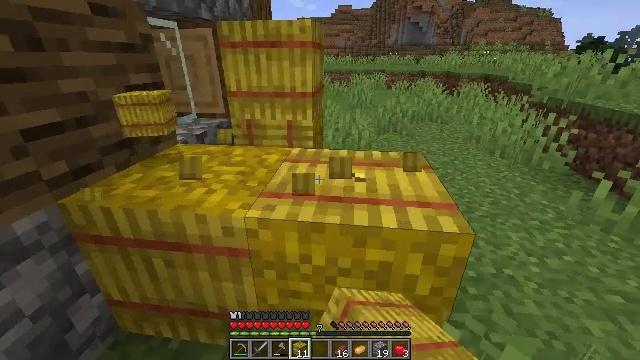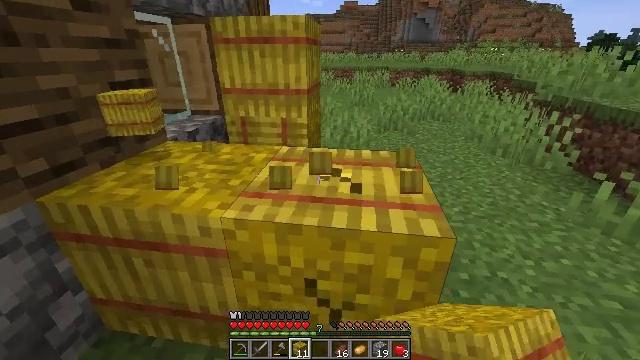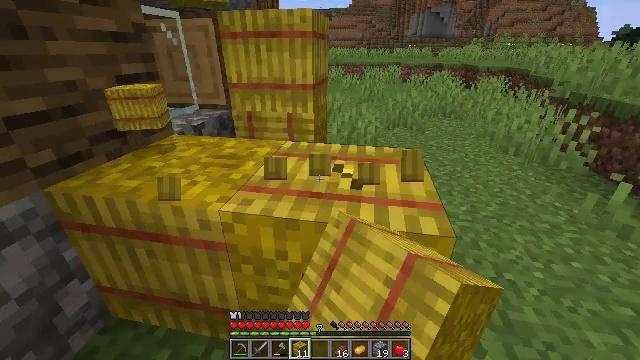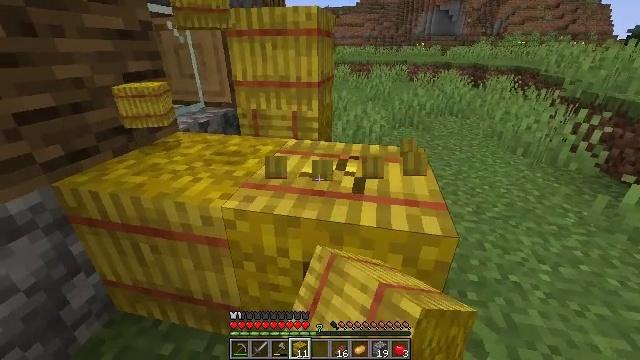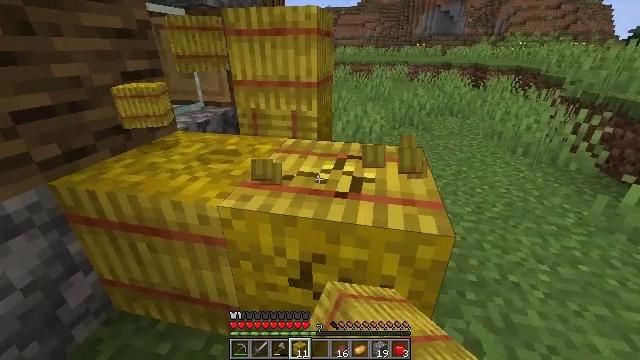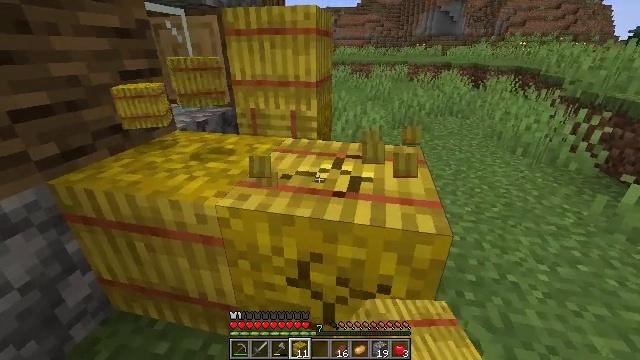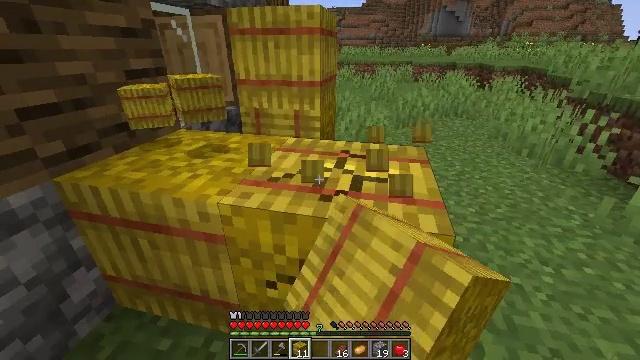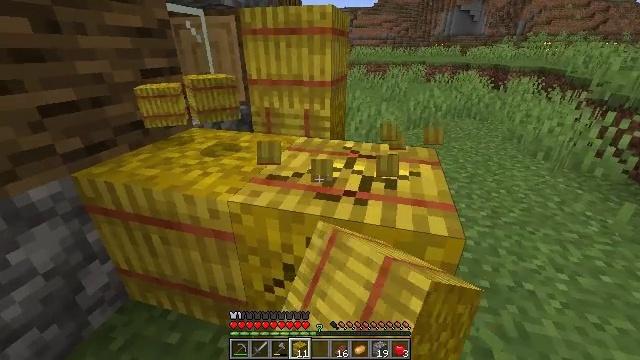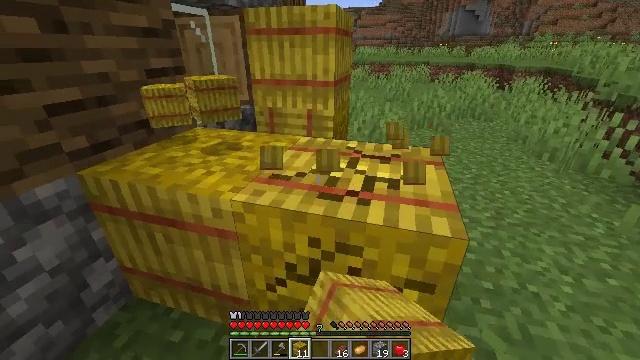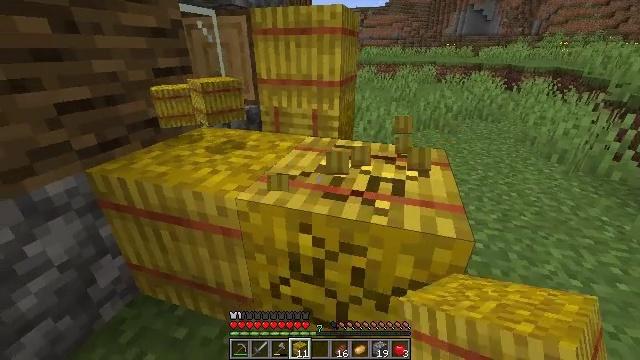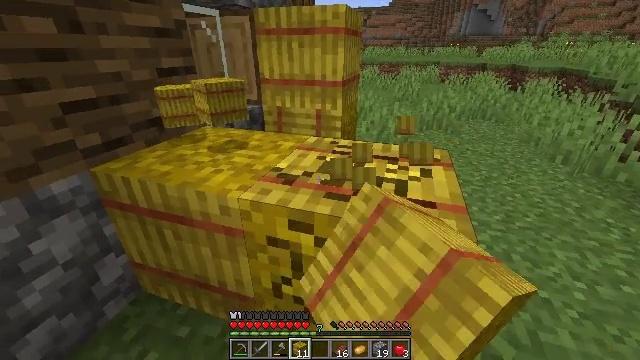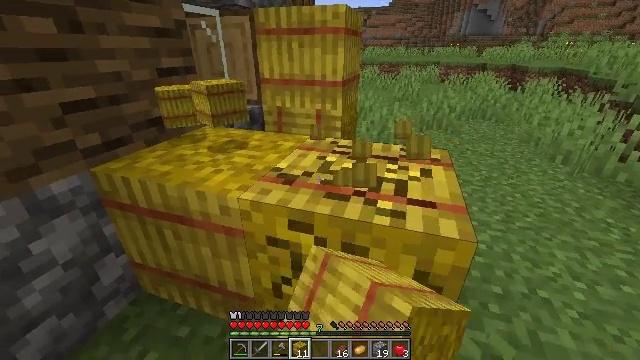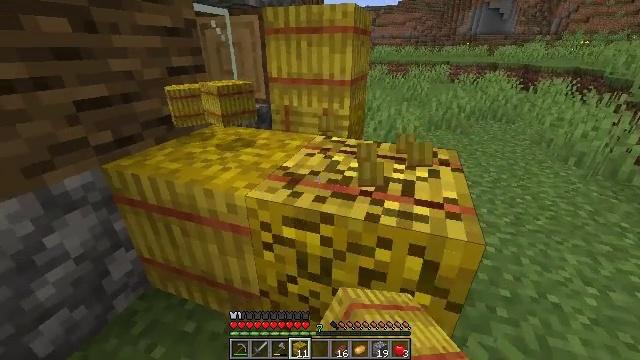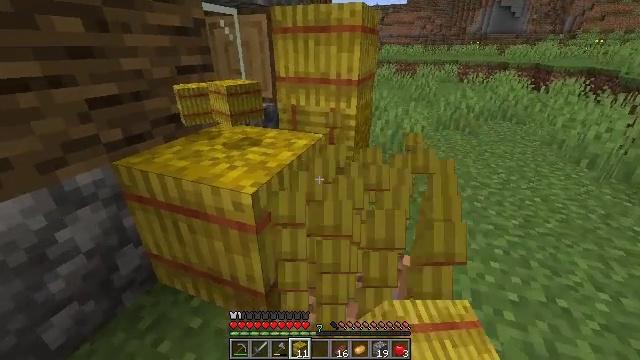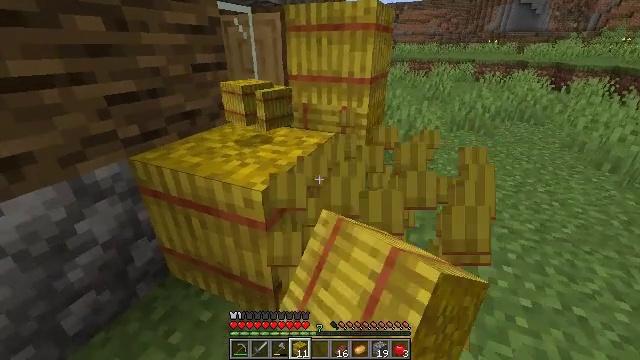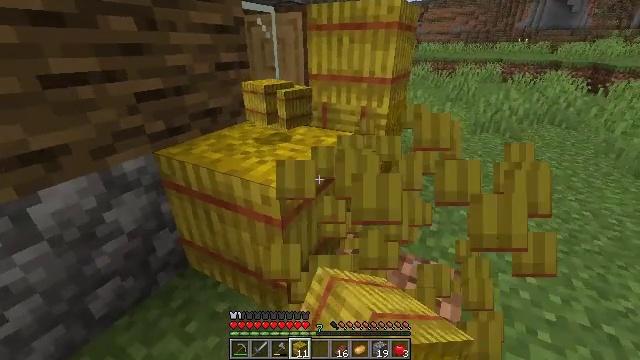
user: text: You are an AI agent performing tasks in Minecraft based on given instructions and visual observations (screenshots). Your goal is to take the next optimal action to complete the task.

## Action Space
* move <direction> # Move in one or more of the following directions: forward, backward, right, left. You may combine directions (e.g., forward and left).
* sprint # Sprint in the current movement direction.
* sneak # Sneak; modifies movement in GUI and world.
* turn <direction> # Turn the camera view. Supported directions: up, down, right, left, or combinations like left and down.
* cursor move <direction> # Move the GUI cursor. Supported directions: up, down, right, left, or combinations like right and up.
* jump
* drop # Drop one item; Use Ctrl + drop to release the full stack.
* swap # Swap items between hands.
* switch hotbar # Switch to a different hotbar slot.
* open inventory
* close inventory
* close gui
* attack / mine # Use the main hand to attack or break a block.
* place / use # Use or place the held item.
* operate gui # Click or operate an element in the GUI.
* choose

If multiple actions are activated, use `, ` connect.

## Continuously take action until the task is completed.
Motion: motion action
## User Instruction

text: Gather hay blocks from the farm.
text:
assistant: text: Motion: turn left, attack / mine
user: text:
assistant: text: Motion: turn left, attack / mine
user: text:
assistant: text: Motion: turn left, attack / mine
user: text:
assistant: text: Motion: attack / mine
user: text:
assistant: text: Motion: attack / mine
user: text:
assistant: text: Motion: attack / mine
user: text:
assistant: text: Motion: turn left, attack / mine
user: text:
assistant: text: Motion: attack / mine
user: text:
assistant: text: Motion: turn left, attack / mine
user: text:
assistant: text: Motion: attack / mine
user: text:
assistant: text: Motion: attack / mine
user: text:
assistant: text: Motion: turn left, attack / mine
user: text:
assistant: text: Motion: turn left, attack / mine
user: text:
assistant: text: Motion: turn left, attack / mine
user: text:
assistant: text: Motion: turn left, attack / mine
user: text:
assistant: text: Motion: turn left, attack / mine
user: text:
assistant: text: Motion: turn left, attack / mine
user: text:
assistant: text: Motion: turn left, attack / mine
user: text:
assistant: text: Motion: move right, turn left, attack / mine
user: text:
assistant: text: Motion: move right, turn left, attack / mine
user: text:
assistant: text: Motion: move right, turn left, attack / mine
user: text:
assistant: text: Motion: move right, turn left, attack / mine
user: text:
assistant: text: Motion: turn left, attack / mine
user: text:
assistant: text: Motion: attack / mine
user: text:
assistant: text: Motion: turn left, attack / mine
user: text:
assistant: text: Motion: turn left, attack / mine
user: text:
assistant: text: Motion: attack / mine
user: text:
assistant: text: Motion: attack / mine
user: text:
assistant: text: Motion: attack / mine
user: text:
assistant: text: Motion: attack / mine